Question: so my jQuery loads a page that contains some Mako code which loads in content that Python spits out.

My problem is that I need to capture the text that gets generated by the Mako code into a jQuery variable, however nothing gets captured in the jQuery until the page is fully loaded.
How would you code in jQuery to do something or wait until the page is fully loaded? I tried using the '$('#inbox_conversation').html()' inside of '$(document).ready(function () {' however it just returns 'undefined'.
'''
<p id="inbox_conversation">
%if inbox_details.body:
${inbox_details.body}
%endif
</p>
'''
'''
var navigateToInboxDetails = function(messageID) {
WHOAT.networking.redirectToURL("#!"+inboxDetailsURL(messageID));
};
var combined_message = $('#inbox_conversation').html();
alert('combined_message = '+combined_message);
// ^ Returns nothing because it runs before HTML is loaded
'''
'''
//redirect to another page... as the name suggests
var redirectToURL = function (url) {
window.location = url;
};
'''
---
The code that is in the and sections gets activated after the this ajax
In my wireInbox function:
'''
var loadInbox = function() {
loadResource(inboxURL(), null, function() {
wireInbox();
wireTableHighlighting();
});
};
'''
The loadResource function
'''
var loadResource = function(url, params, callback) {
WHOAT.networking.getToServerWithAjax(url, params, function (response) {
//var $content = $($.parseHTML(response.trim()));
var $content = $($.parseHTML($.trim(response)));
var $container = $('#dashboard-display');
var $content_to_hide = $container.children();
$.when($content_to_hide.fadeOut('fast')).then(function () {
$content.hide();
$container.append($content);
$content.fadeIn('fast', function(){
$content_to_hide.remove();
if(callback) {
callback();
}
});
});
});
'''
Note: If I place $('#inbox_conversation').html(); on a button action, then it will alert me with the content I'm needing to get. So I know the issue is that my it's a page hasn't finish rendering issue.
What I'm attempting to do is get the text from inside the P tag, then split it and put part of it into another div. How would you accomplish this?
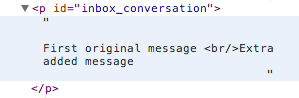
Answer: Make sure jQuery is loaded the relevant HTML you want to update:
'''
<p id="inbox_conversation">
%if inbox_details.body:
${inbox_details.body}
%endif
</p>
...
<script type='text/javascript' src='PATH_TO_JQUERY'></script>
'''